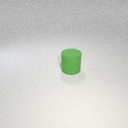
large green rubber cylinder